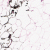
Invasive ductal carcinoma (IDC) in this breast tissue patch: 0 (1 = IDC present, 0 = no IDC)